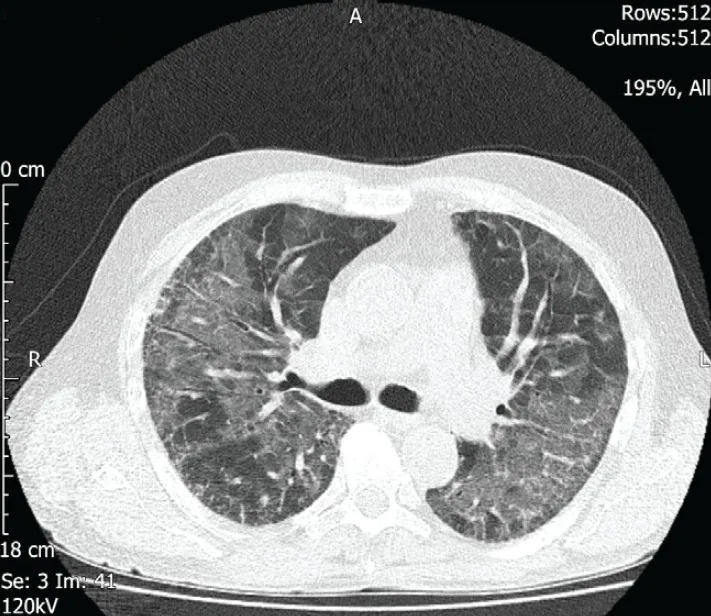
Panitumumab-induced fatal ILD. HRCT of the chest, axial image, two days after the admission, showing bilateral patchy ground glass changes.
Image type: radiology (ct)